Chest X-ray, PA view. Patient: 43 years old, sex F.
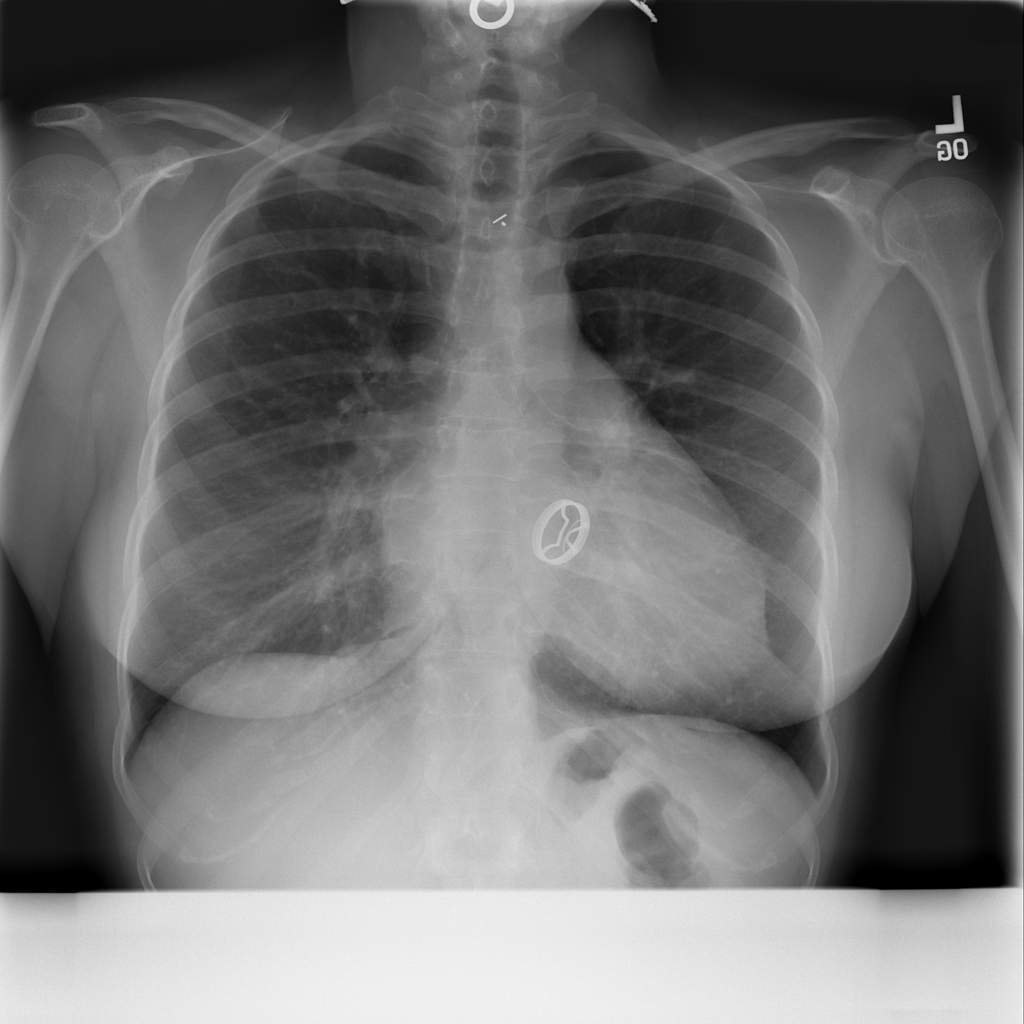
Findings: No Finding